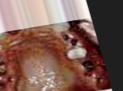
Condition: Caries